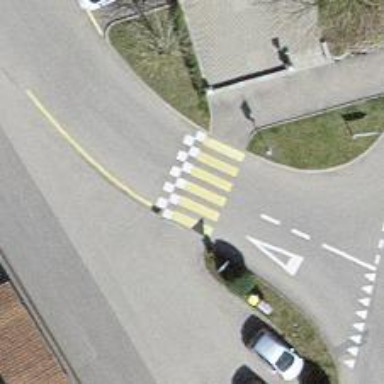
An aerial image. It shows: Uncontrolled zebra crossing on the road.